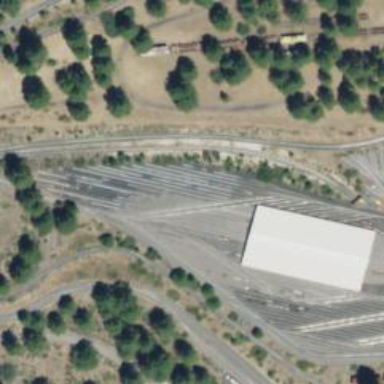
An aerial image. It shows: Miniature railway in service yard.